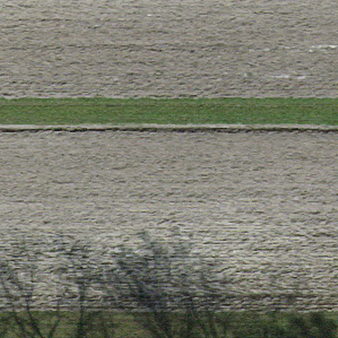
Label: other